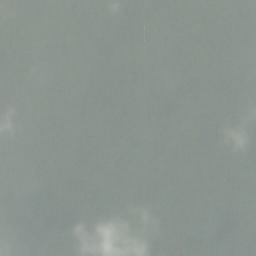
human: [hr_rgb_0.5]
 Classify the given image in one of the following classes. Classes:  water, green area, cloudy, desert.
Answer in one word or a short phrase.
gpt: cloudy